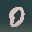
Label: 0